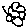
Label: flower